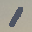
Label: 1